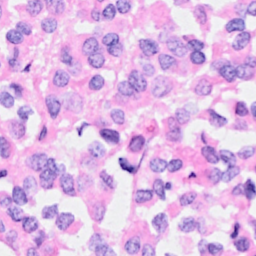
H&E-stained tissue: Breast